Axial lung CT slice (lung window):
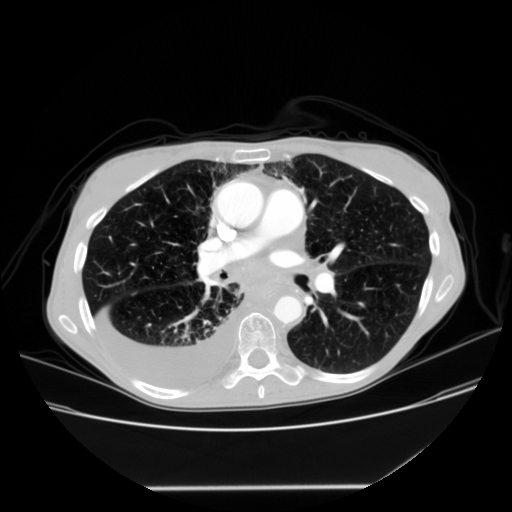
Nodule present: no